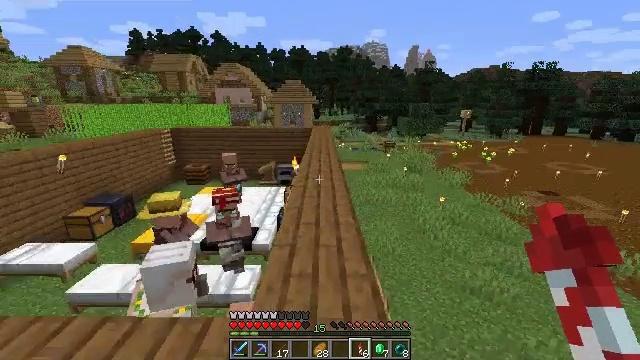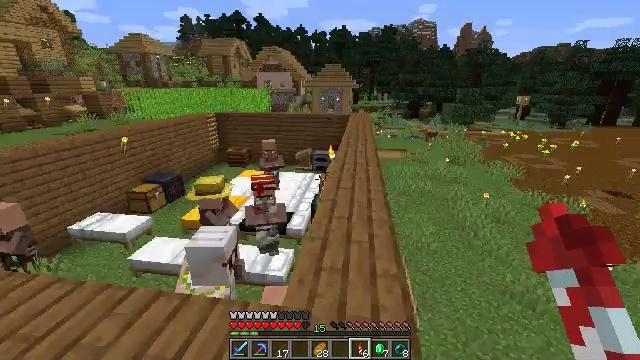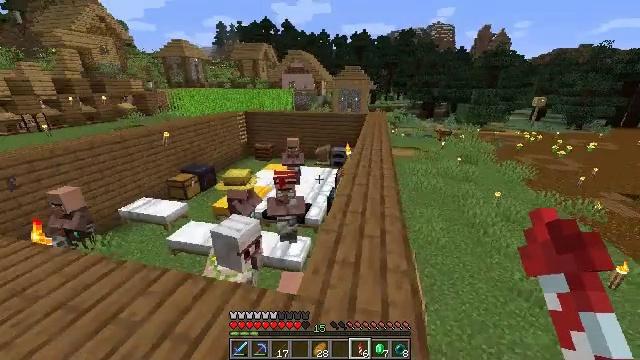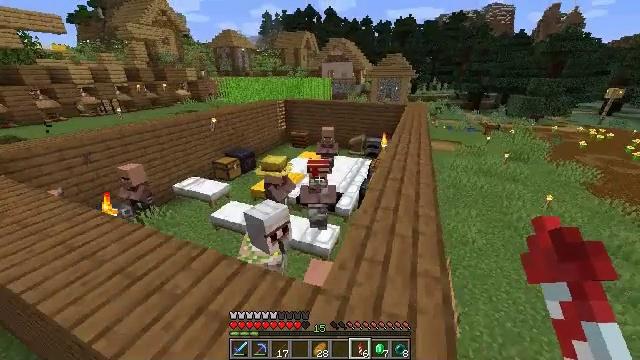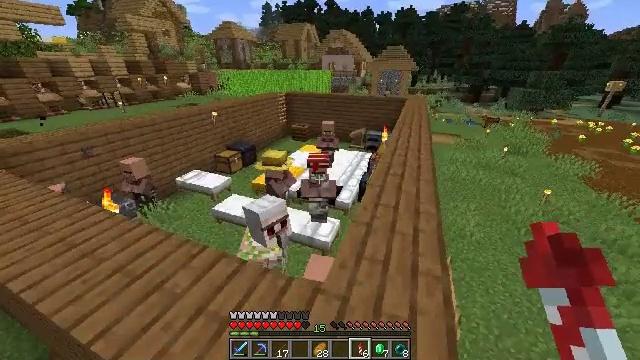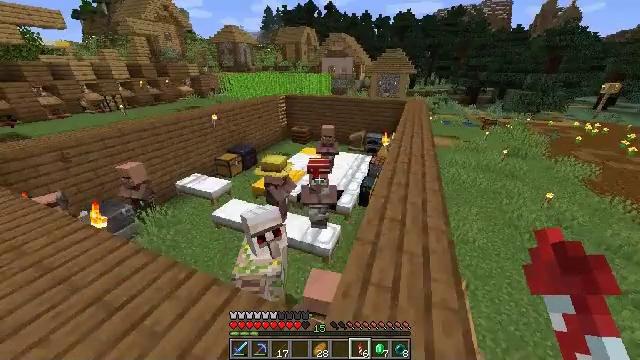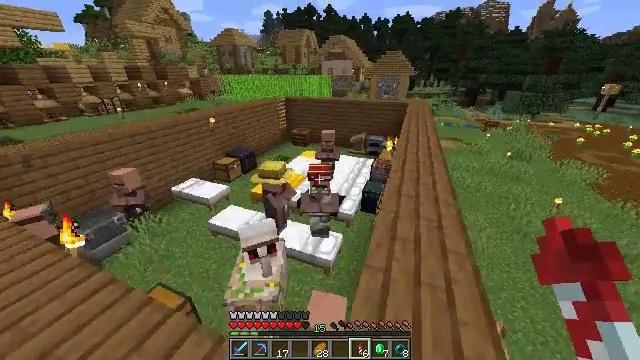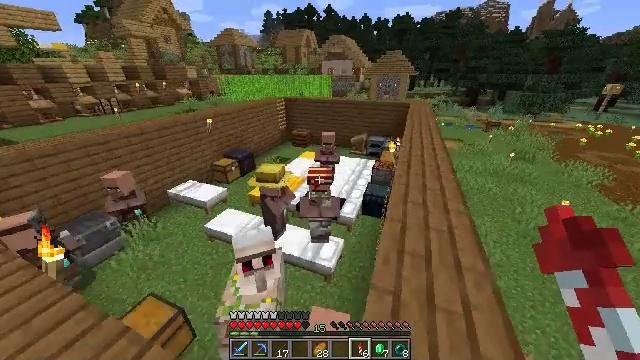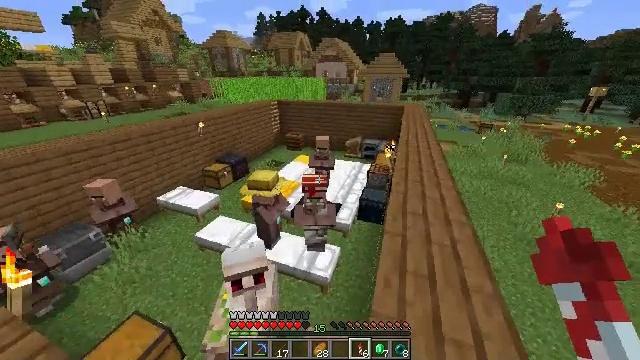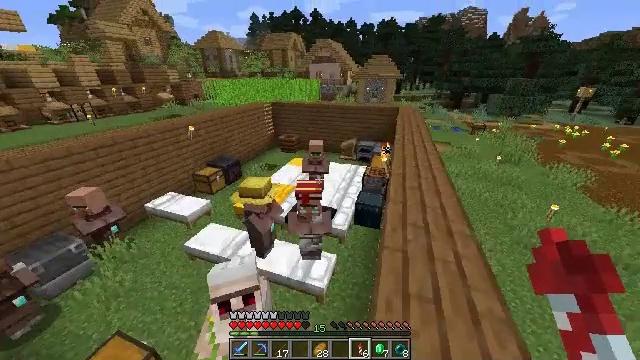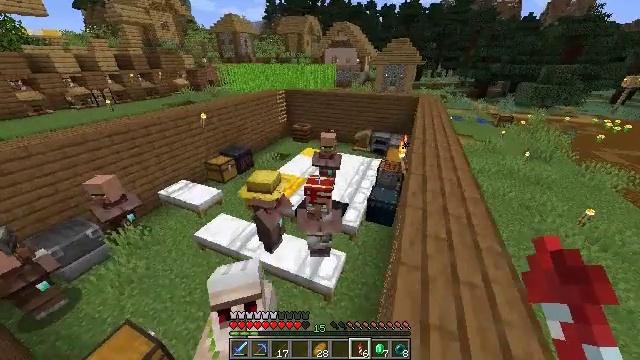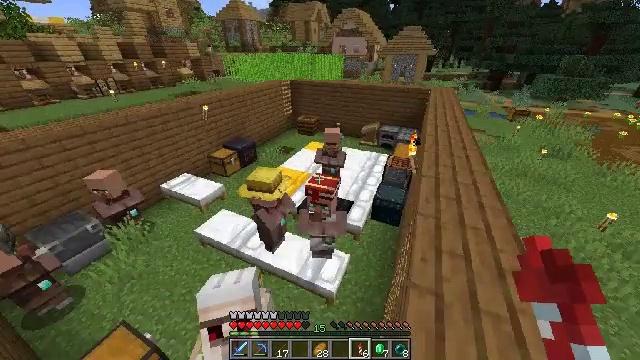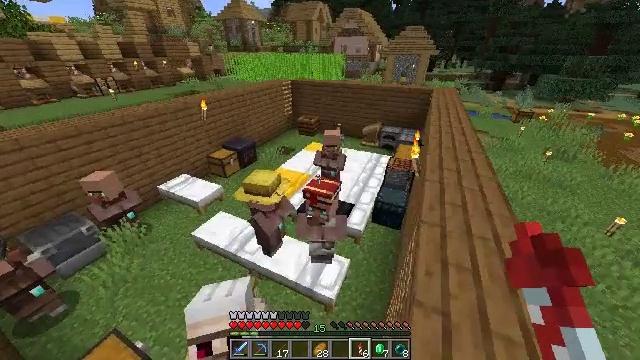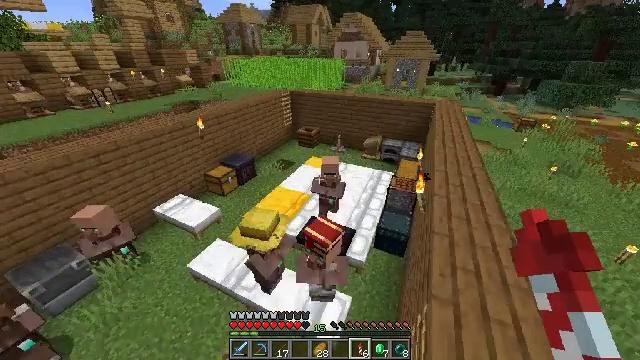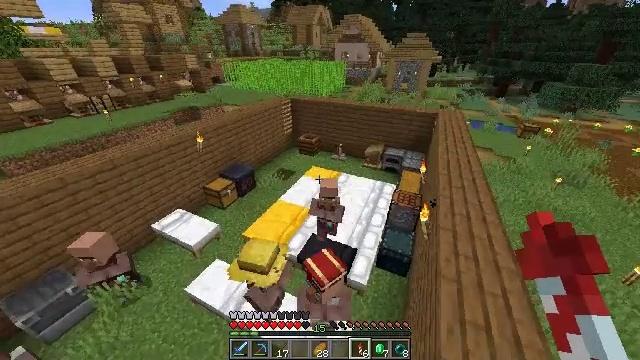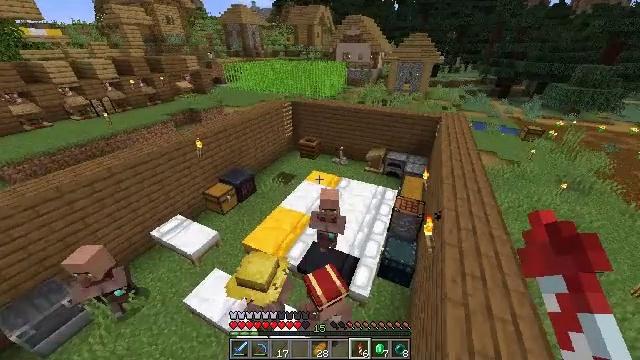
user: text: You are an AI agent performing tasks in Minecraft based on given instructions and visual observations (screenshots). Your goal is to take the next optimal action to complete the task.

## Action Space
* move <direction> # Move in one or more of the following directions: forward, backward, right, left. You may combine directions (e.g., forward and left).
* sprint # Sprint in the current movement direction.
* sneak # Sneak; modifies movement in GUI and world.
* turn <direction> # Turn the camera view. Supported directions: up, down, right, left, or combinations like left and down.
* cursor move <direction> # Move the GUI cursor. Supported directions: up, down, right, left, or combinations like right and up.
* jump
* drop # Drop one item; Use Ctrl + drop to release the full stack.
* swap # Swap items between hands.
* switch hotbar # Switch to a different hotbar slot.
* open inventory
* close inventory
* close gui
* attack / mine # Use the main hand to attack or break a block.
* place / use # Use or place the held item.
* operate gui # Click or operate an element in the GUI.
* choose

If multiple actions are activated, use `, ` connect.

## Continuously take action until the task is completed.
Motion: motion action
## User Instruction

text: Gather spruce leaves to collect foliage.
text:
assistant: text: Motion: move forward, sprint, turn left and down, jump
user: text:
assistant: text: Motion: move forward, sprint, turn left and down
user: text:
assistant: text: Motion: move forward, sprint, turn left and down
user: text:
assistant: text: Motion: move forward, sprint, turn down
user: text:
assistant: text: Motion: move forward, sprint
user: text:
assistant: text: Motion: move forward, sprint
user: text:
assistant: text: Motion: move forward, sprint
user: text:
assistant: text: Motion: move forward, sprint, turn right
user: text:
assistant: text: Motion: move forward, sprint, turn right
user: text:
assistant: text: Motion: move forward, sprint, turn left and down
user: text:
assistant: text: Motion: move forward, sprint, turn left and down
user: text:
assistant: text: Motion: move forward, sprint, jump
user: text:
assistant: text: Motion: move forward, jump
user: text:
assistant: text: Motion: move forward, jump
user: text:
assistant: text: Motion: move forward, jump
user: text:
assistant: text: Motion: move forward, jump
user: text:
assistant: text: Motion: move forward, turn left, jump
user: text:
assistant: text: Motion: move forward, jump, switch to hotbar 1
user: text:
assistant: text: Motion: move forward, jump, switch to hotbar 1
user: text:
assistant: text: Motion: move forward, jump, switch to hotbar 1
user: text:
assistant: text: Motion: move forward, jump
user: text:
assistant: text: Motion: move forward, jump
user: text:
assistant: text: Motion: move forward, jump
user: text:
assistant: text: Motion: move forward, jump
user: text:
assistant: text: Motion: move forward, jump
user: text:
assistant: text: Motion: move forward, jump
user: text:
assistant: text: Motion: move forward, jump
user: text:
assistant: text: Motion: move forward, turn left, jump
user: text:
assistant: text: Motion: move forward, turn left, jump
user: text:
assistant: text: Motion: move forward, turn left, jump